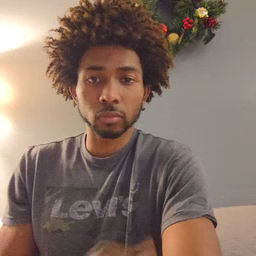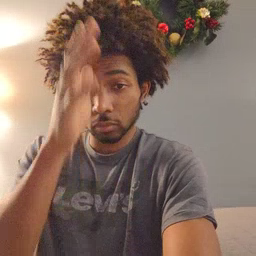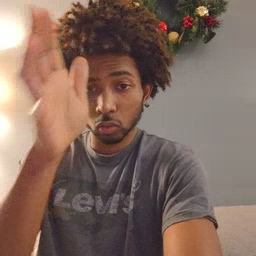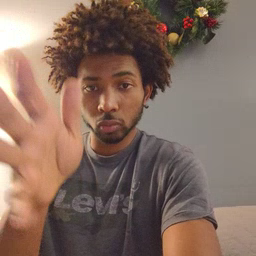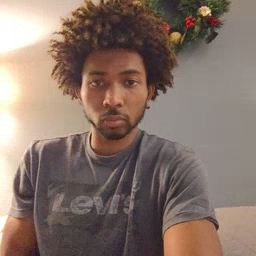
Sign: grandpa